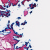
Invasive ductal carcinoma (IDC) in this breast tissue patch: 0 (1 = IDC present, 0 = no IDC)